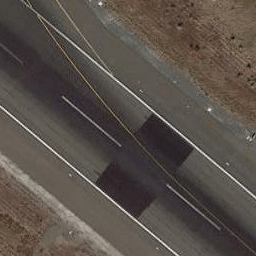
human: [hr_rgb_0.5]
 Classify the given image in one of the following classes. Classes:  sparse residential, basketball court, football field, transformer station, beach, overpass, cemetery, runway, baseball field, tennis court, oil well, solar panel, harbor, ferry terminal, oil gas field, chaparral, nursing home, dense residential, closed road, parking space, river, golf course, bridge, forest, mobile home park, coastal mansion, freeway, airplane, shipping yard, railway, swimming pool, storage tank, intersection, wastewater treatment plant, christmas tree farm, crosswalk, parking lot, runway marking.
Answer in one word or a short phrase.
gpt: runway